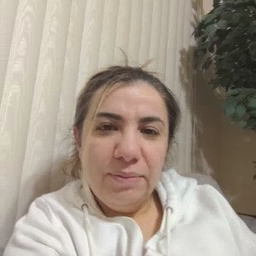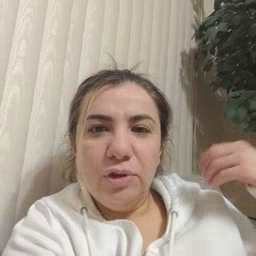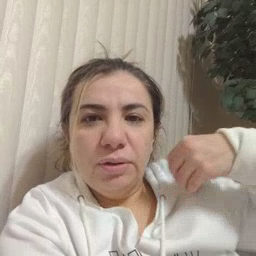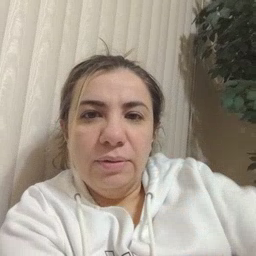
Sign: jacket